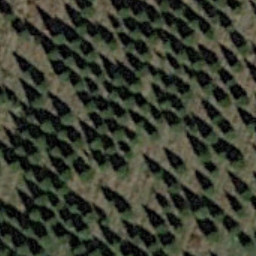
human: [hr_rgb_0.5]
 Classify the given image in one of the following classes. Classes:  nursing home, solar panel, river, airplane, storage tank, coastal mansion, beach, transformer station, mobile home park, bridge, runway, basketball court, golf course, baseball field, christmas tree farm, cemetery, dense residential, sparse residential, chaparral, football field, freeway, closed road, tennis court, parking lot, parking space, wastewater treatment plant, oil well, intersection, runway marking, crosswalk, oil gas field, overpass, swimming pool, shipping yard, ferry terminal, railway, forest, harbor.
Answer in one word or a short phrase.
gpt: christmas tree farm